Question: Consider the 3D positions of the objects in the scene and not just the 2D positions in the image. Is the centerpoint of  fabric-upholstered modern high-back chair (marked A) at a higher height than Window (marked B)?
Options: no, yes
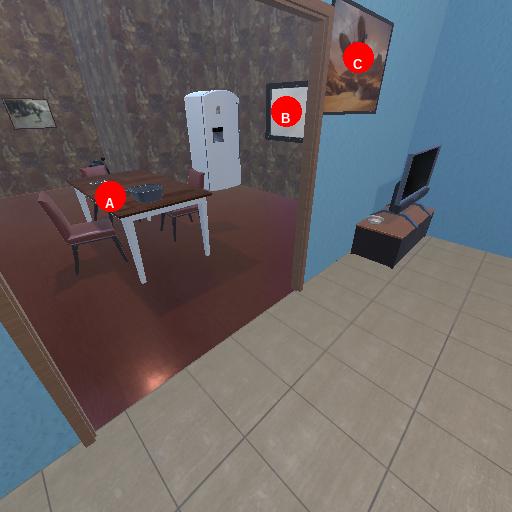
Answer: no